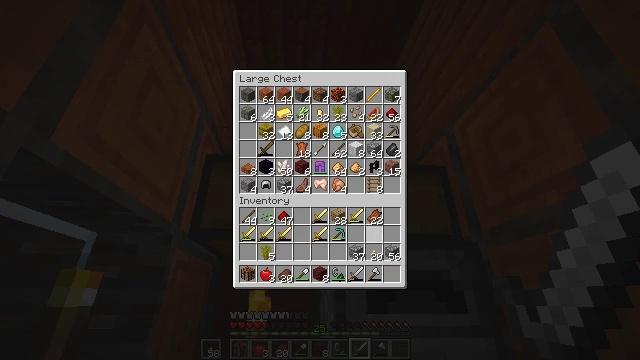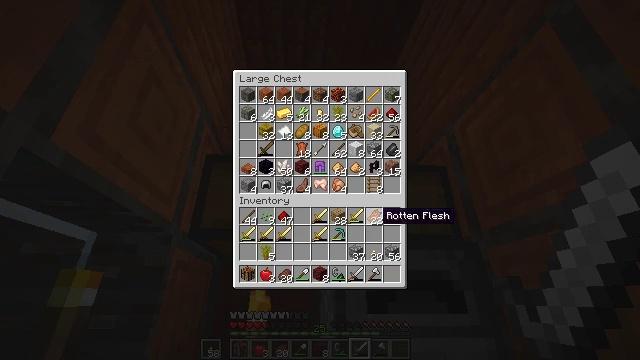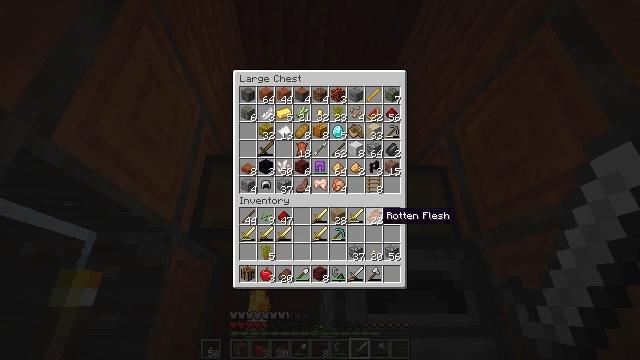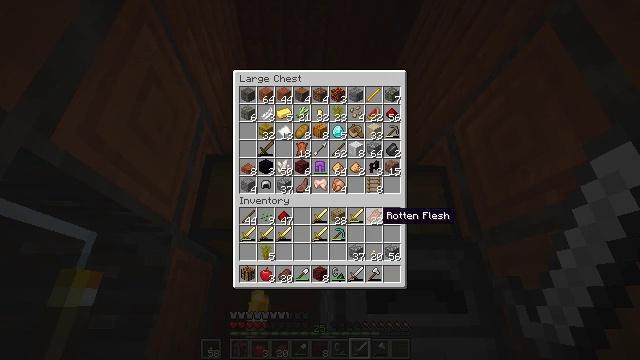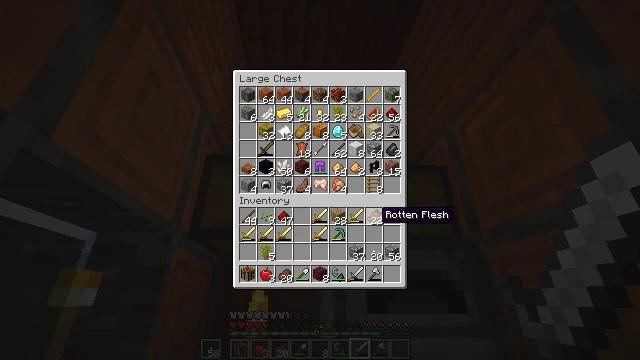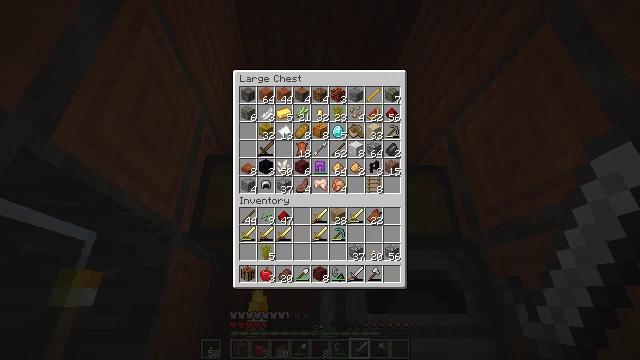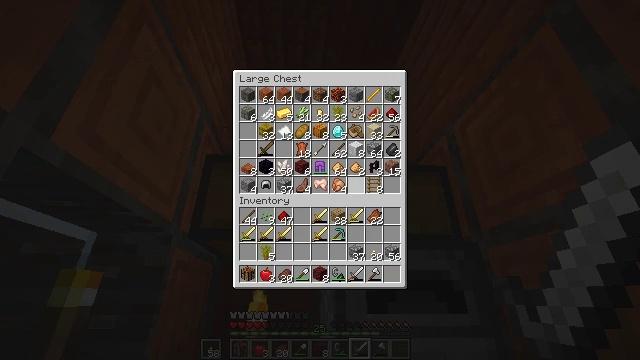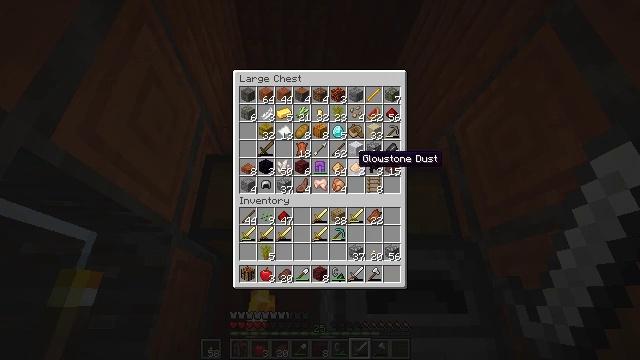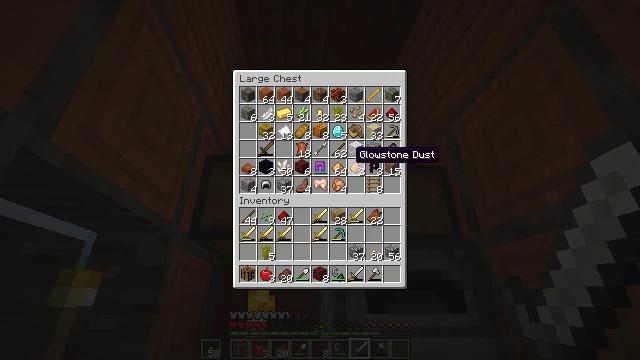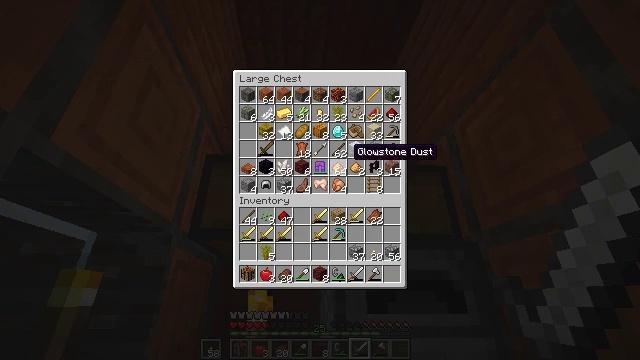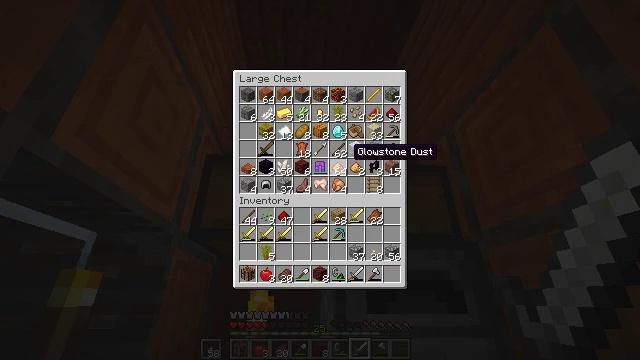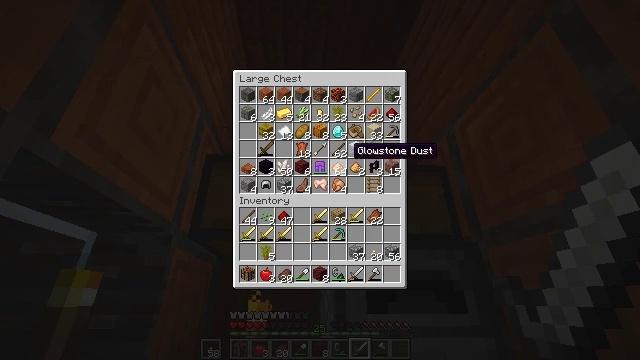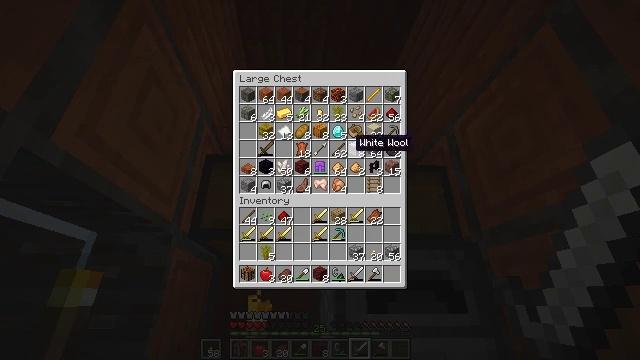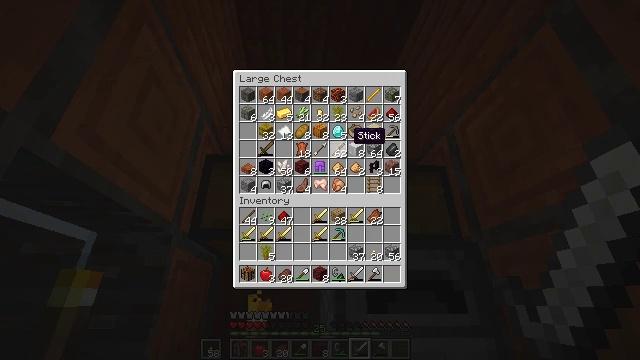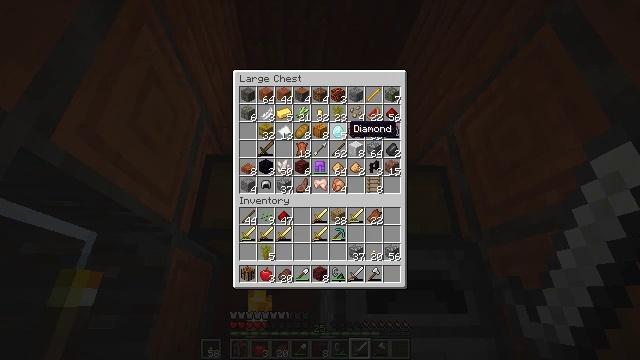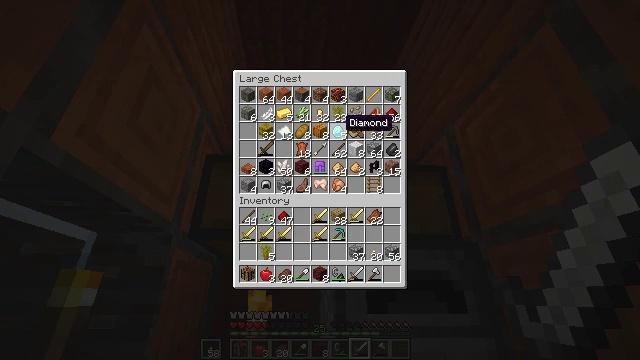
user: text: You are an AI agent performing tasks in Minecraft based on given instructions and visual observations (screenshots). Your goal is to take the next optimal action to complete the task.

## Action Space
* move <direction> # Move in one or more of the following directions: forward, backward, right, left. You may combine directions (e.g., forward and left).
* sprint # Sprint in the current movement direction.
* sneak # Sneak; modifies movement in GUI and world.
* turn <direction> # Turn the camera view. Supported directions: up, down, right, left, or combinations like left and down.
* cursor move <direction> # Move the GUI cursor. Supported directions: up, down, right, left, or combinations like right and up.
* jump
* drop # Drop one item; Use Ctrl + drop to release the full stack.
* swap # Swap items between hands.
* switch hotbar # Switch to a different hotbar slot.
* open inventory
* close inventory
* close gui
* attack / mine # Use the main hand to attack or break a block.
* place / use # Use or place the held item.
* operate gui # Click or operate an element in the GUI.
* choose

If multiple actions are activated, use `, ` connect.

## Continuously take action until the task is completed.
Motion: motion action
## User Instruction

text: Craft a powerful diamond sword.
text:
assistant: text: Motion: sneak, cursor move up
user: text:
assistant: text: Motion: no_op
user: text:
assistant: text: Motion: no_op
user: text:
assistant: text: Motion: no_op
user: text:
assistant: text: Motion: cursor move up
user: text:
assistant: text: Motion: cursor move left and up
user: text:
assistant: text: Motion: cursor move up
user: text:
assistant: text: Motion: no_op
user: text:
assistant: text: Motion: no_op
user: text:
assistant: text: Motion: no_op
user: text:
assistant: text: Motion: no_op
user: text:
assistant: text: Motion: cursor move up
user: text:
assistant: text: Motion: cursor move up
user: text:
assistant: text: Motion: no_op
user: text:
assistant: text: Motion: no_op
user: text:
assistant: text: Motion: no_op
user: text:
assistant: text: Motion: no_op
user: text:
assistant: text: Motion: no_op
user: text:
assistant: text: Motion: no_op
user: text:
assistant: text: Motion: no_op
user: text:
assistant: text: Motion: no_op
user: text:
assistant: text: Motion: no_op
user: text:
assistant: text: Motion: no_op
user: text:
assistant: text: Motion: no_op
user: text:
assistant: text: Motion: no_op
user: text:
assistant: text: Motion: no_op
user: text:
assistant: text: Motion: no_op
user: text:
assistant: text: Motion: cursor move right and down
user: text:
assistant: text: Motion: cursor move right and down
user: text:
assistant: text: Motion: cursor move right and down